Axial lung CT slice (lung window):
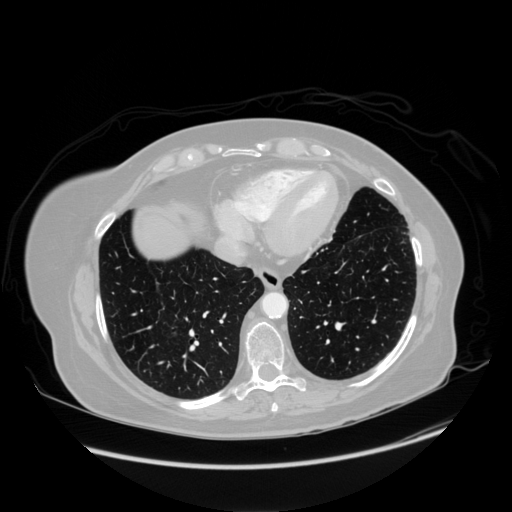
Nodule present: no